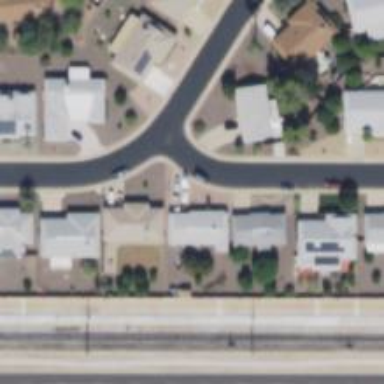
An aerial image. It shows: Residential road with asphalt surface.